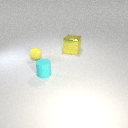
small yellow rubber sphere to the left of small cyan rubber cylinder